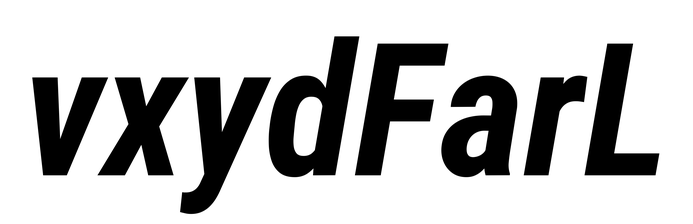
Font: Roboto-Italic_Condensed_Bold_Italic